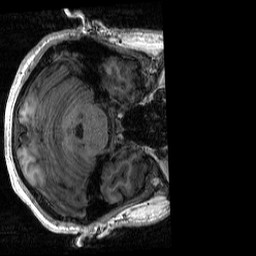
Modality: T1w
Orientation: axial
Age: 24
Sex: male
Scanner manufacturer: siemens
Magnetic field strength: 3 T
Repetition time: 2.3 s
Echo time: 0.00298 s